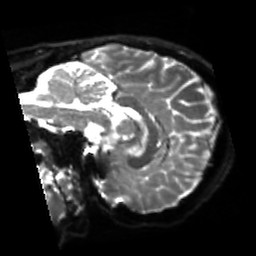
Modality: sbref
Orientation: sagittal
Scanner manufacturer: siemens
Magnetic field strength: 3 T
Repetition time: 4 s
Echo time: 0.0594 s